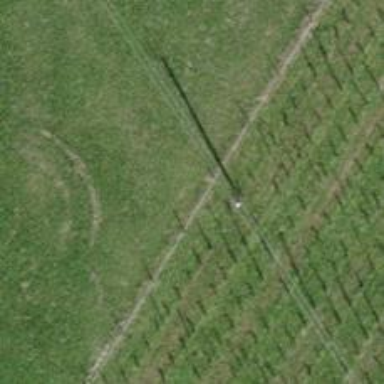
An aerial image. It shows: Power pole.